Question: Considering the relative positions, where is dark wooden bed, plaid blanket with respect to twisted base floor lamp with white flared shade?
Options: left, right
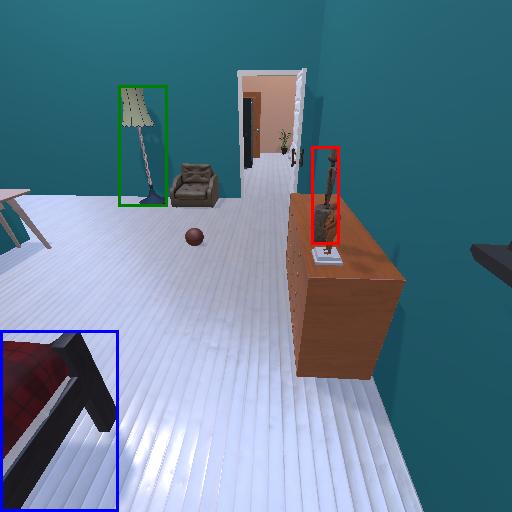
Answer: left